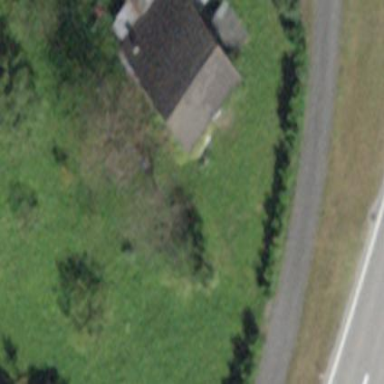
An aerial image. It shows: Stable building.